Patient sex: M
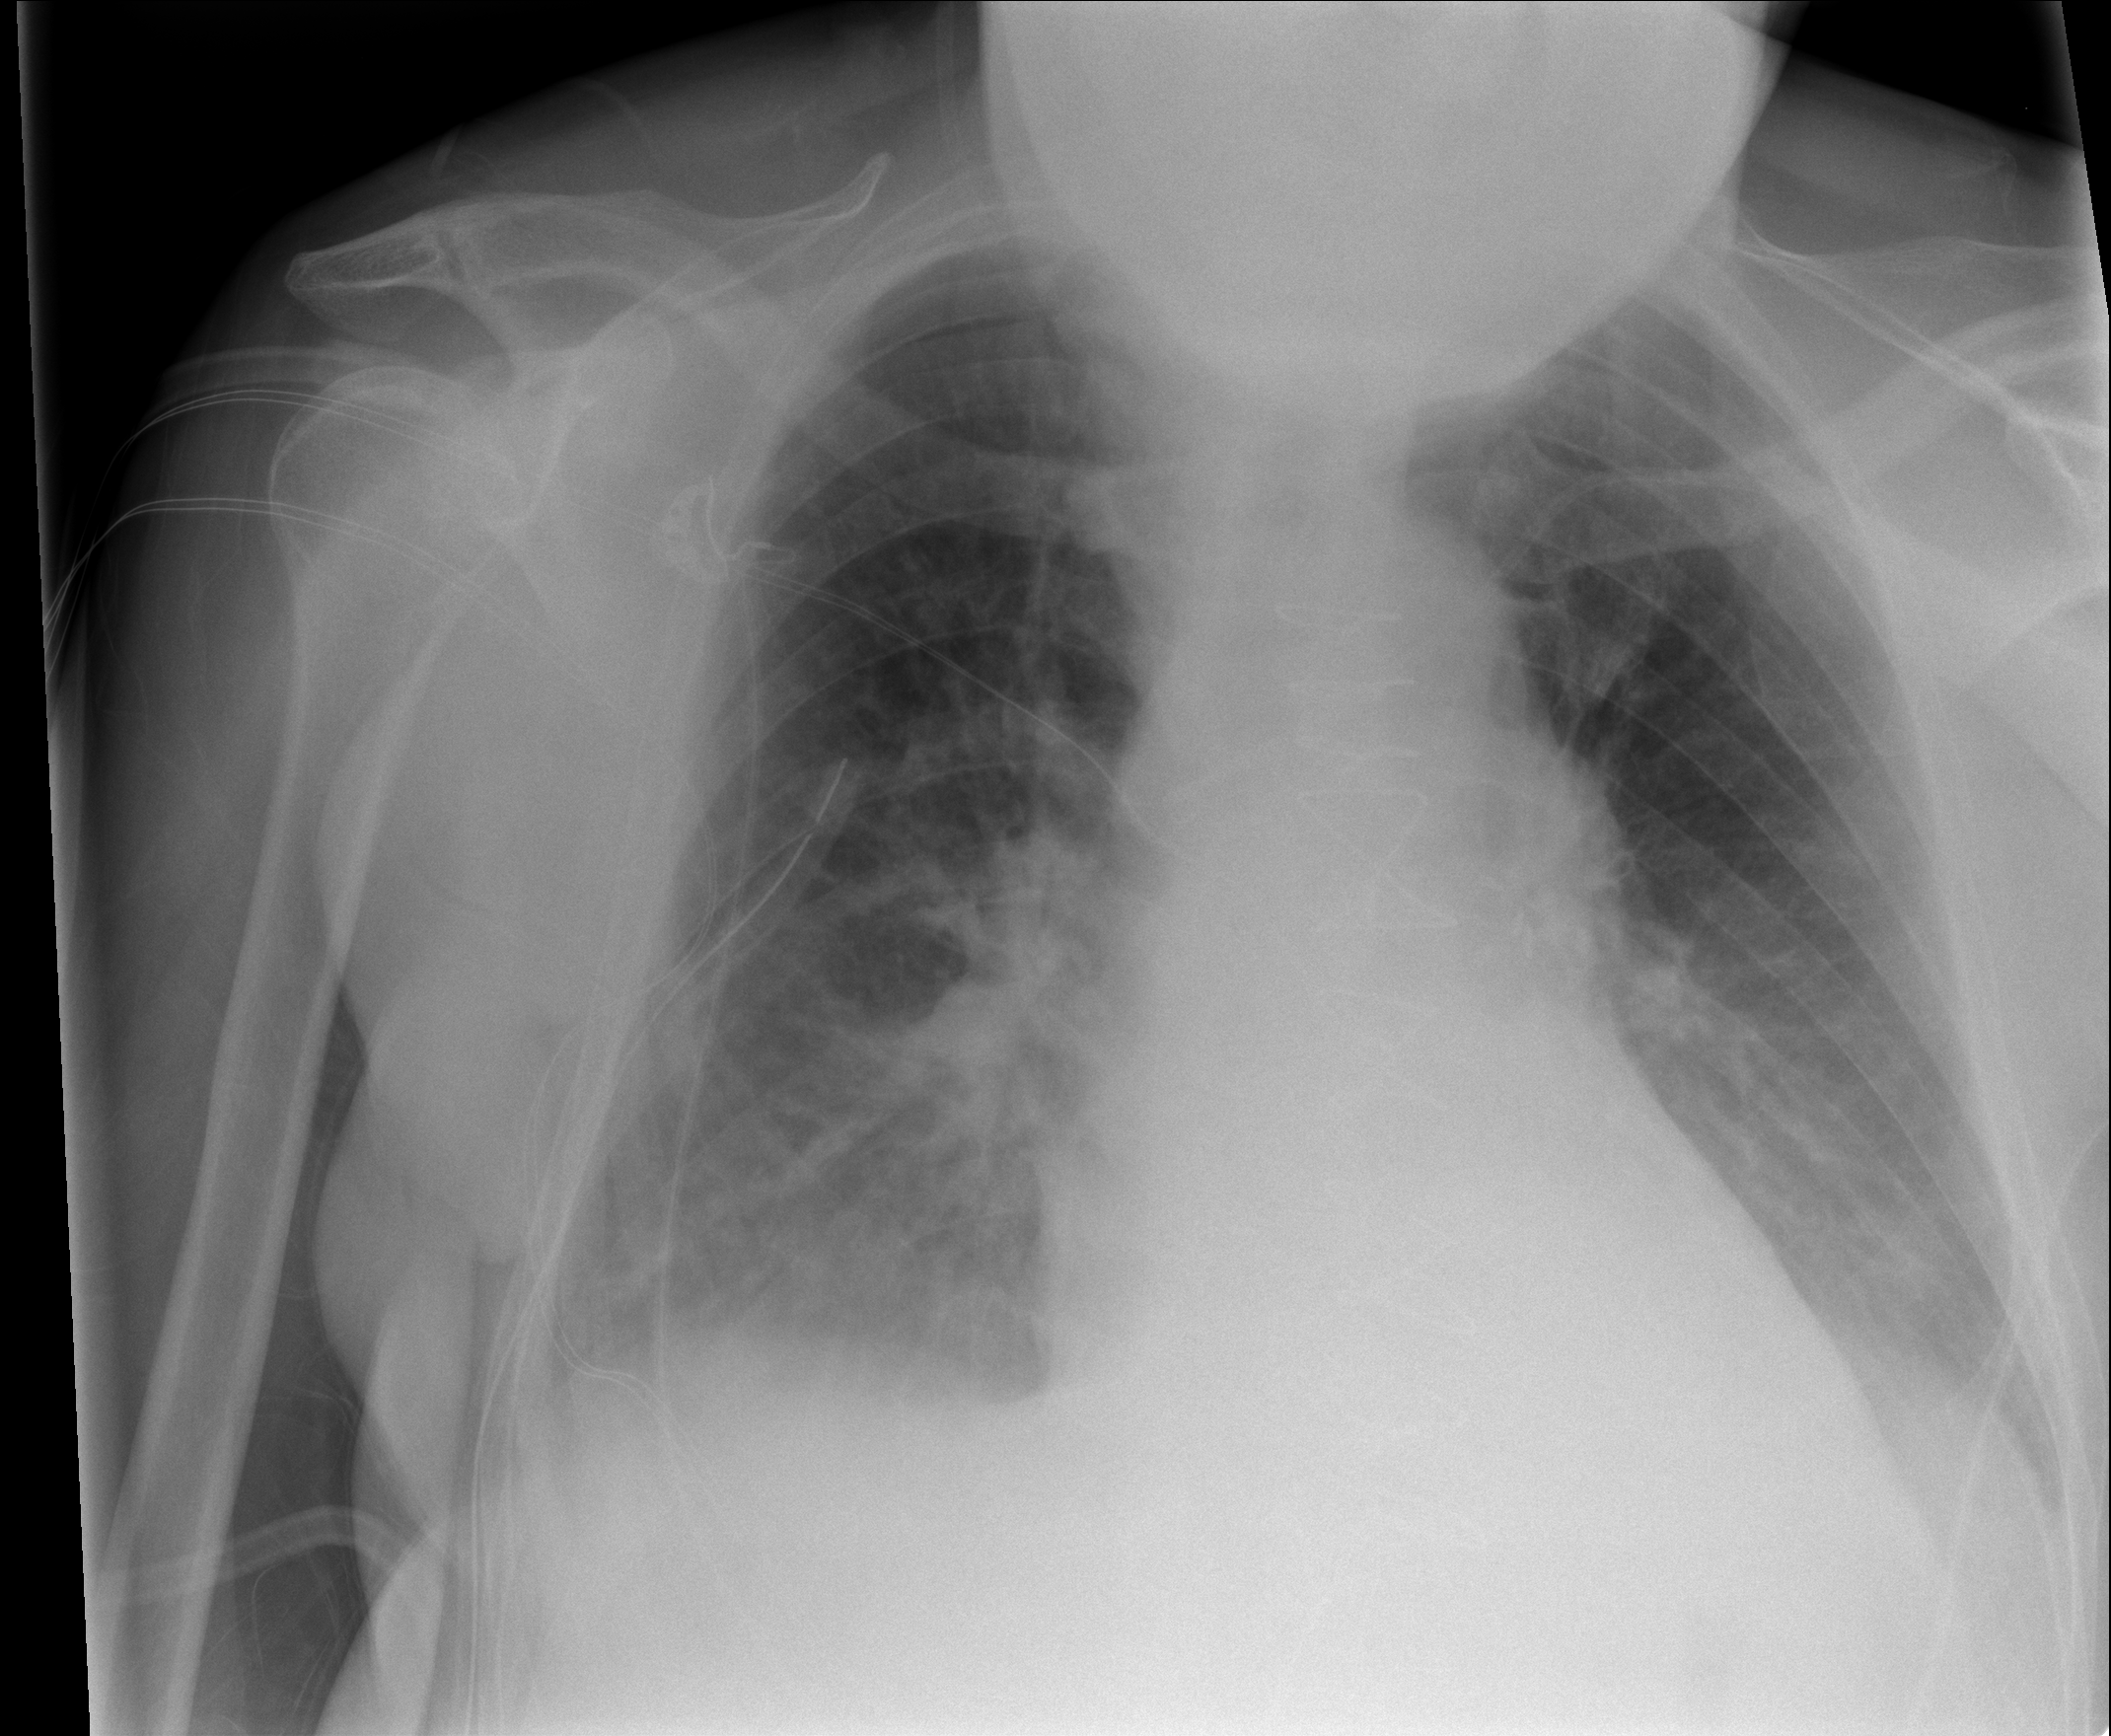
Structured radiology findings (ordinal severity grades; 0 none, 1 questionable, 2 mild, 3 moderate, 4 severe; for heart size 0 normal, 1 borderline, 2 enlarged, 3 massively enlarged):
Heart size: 2
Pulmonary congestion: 2
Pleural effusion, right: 2
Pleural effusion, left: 2
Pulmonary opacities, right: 0
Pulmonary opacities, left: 0
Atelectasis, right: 2
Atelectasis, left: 2